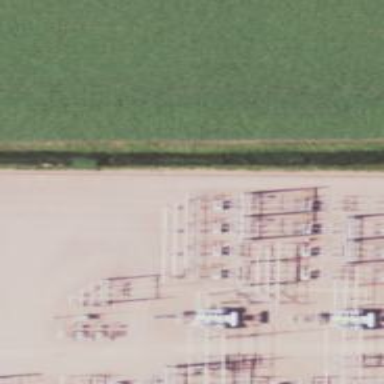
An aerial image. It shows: Switch used for power control.